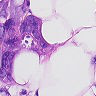
Metastatic tissue present: yes